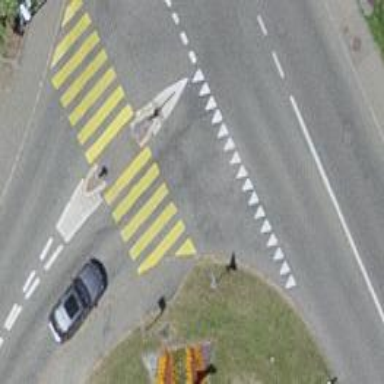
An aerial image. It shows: Secondary road with asphalt surface leading to roundabout.